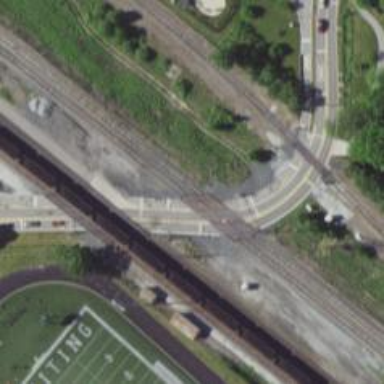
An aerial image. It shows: Railway level crossing.